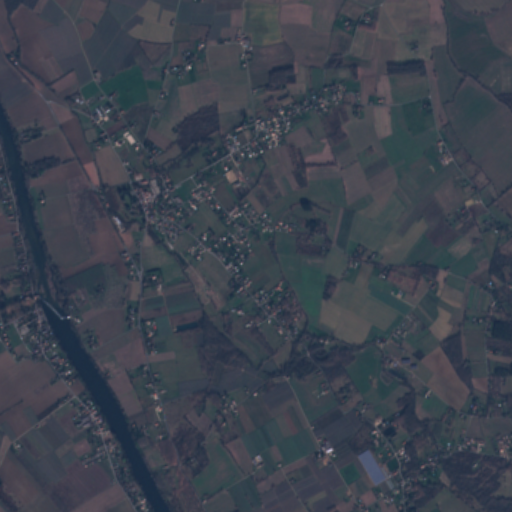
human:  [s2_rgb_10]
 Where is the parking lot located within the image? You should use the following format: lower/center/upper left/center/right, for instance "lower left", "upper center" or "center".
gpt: The parking lot is located in the center left of the image.
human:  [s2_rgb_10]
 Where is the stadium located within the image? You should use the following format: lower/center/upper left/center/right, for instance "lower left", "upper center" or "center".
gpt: The stadium is located in the center of the image.
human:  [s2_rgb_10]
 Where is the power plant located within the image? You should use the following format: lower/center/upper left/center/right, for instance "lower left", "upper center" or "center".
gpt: There is no power plant in the image.